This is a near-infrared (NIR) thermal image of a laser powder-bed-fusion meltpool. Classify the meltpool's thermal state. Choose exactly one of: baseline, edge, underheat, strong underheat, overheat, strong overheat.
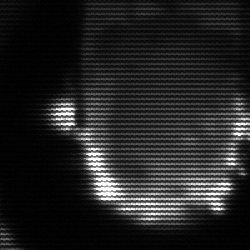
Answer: baseline